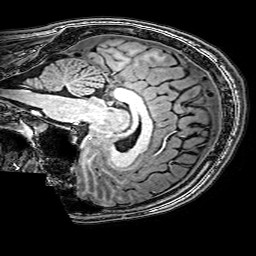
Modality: T1w
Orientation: sagittal
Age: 20
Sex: male
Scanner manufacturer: philips
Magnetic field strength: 3 T
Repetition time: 0.009 s
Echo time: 0.0035 s